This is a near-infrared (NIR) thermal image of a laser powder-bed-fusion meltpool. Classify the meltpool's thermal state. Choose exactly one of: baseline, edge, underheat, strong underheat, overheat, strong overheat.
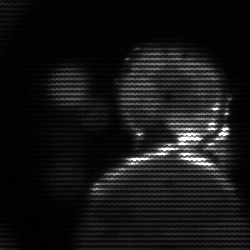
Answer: baseline